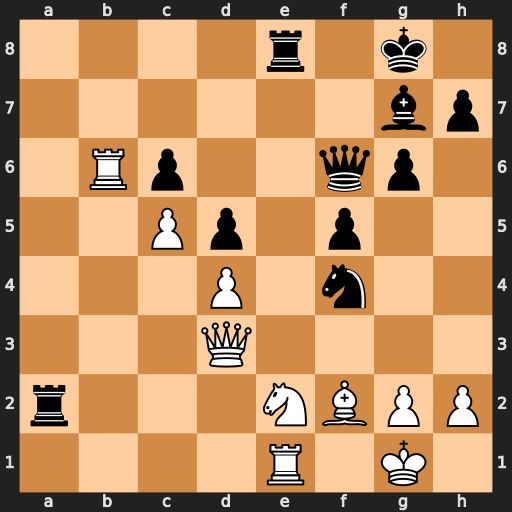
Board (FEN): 4r1k1/6bp/1Rp2qp1/2Pp1p2/3P1n2/3Q4/r3NBPP/4R1K1
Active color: w
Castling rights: -
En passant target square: -
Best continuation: Nxf4 Rxe1+ Bxe1 Qxd4+ Qxd4 Bxd4+ Kf1